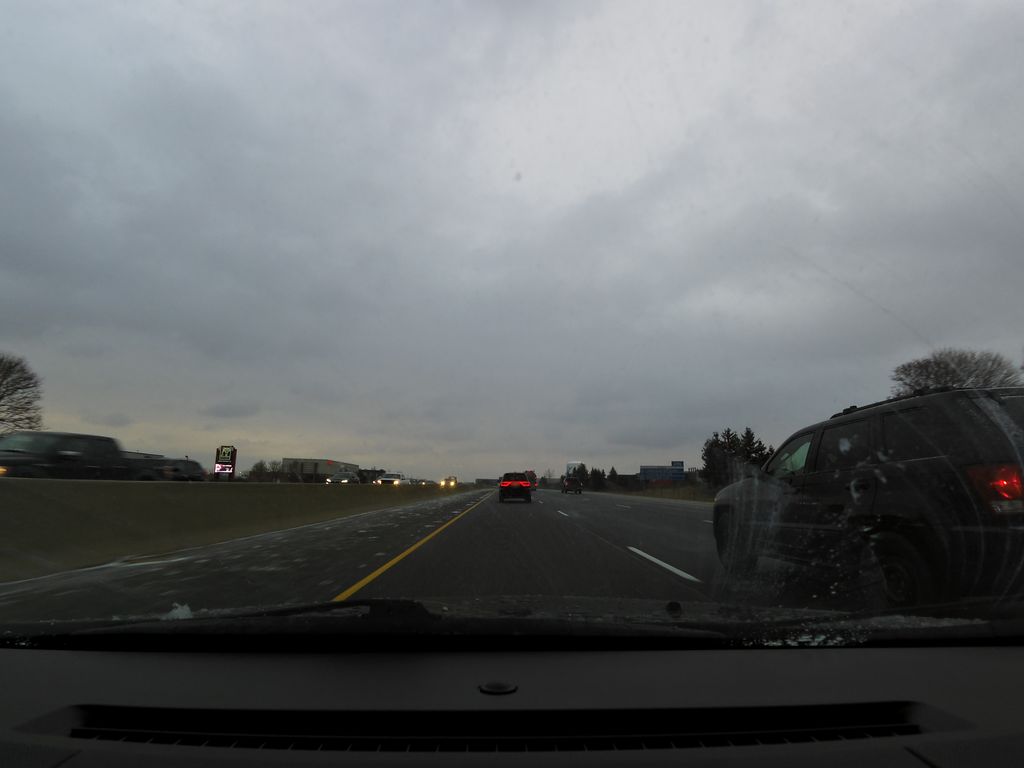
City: kitchener-waterloo